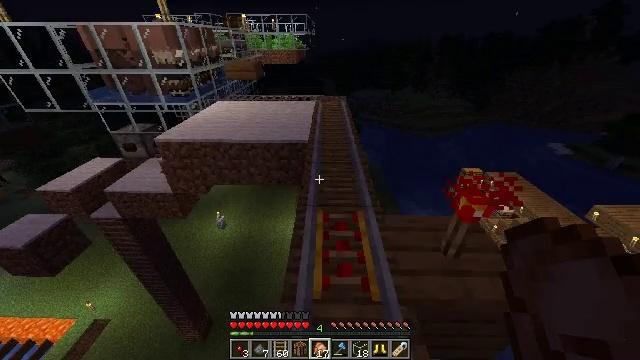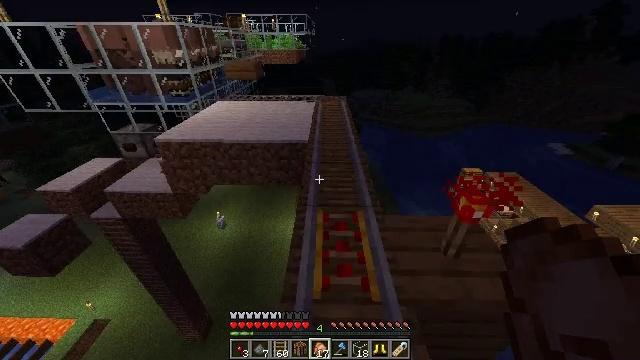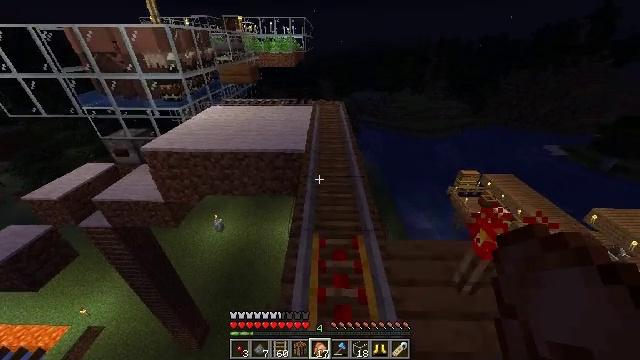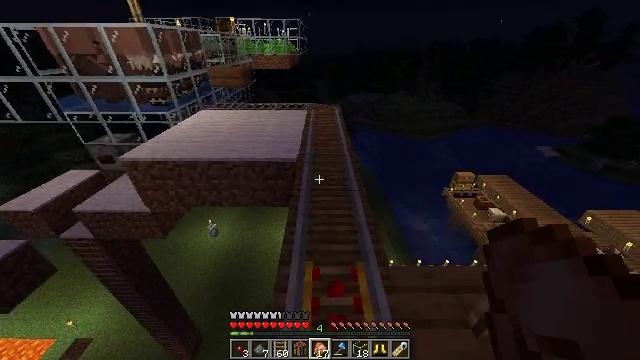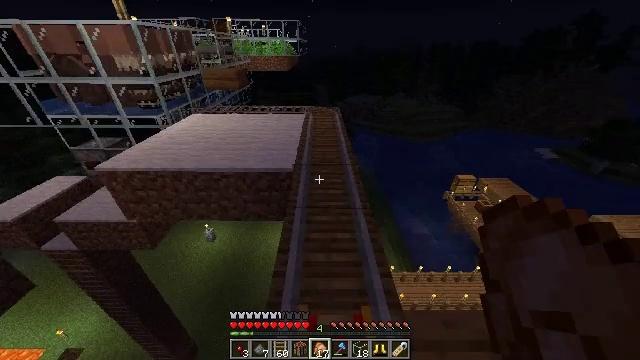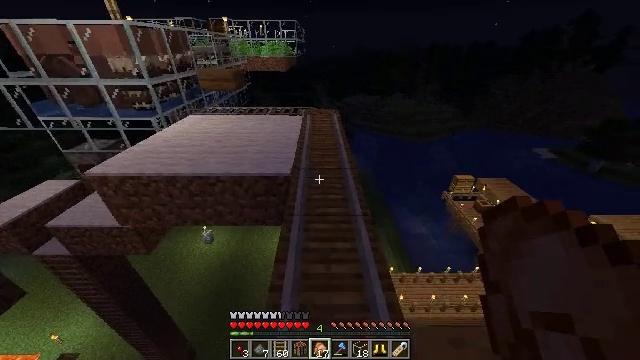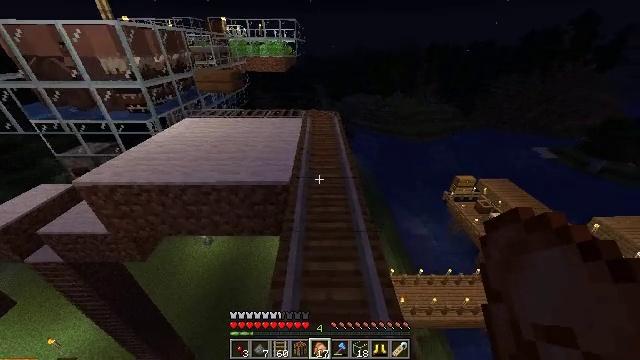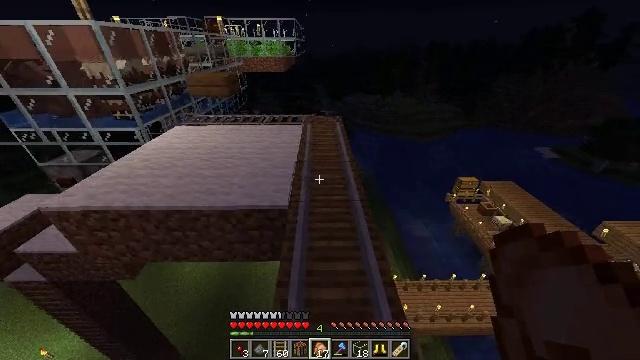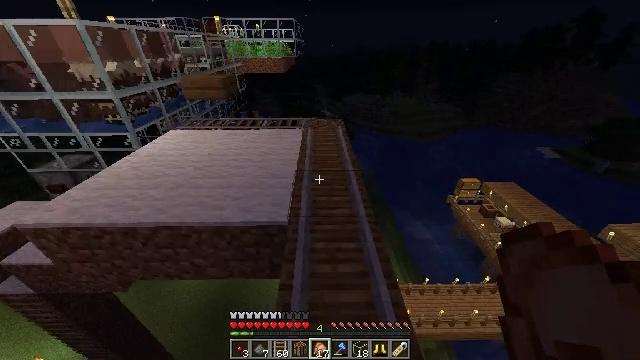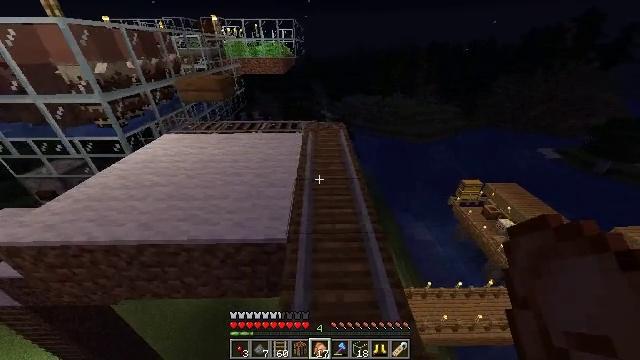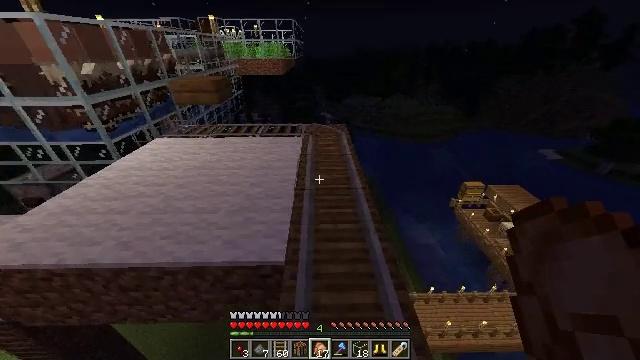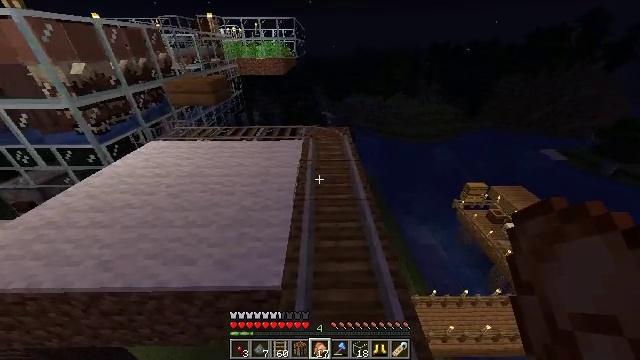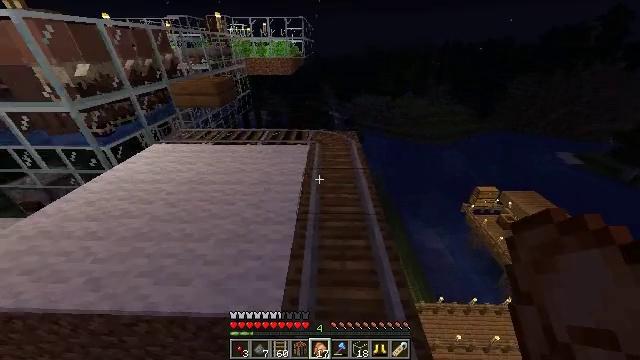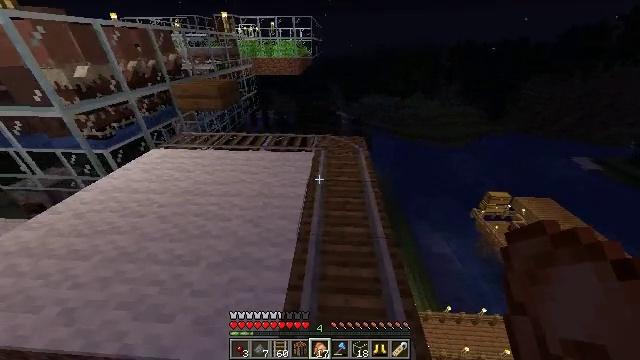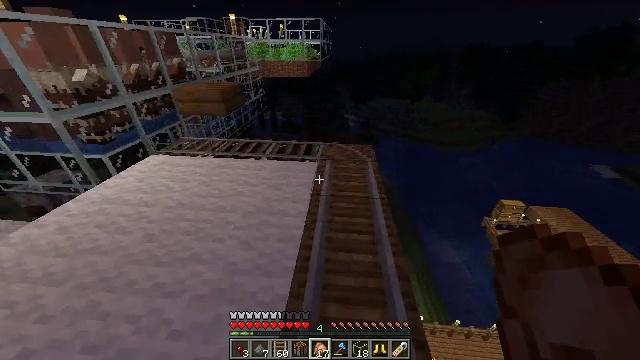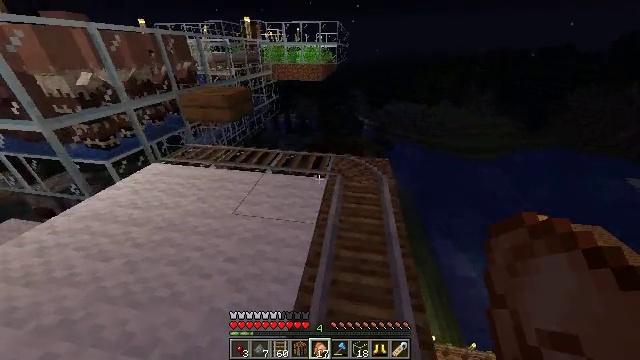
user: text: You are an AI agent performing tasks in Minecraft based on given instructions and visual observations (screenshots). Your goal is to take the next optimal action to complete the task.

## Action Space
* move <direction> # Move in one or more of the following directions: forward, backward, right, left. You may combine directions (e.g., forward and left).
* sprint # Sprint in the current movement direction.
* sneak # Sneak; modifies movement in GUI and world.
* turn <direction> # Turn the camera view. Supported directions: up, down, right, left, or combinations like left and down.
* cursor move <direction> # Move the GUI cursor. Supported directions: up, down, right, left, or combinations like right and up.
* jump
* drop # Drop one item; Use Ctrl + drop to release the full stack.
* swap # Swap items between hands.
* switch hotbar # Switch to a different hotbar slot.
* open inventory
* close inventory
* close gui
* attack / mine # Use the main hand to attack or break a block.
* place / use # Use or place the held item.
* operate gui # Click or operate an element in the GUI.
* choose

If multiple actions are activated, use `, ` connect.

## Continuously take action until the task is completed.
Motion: motion action
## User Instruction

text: Attack the glass to break it.
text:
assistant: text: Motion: move forward
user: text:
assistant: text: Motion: move forward, sprint
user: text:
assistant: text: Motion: move forward, sprint, turn right
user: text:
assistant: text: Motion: move forward, sprint
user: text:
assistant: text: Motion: move forward, sprint
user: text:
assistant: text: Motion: move forward, sprint
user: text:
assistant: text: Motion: move forward
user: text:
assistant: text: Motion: move forward
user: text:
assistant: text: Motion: move forward, sprint
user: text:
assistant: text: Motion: move forward, sprint
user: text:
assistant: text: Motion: move forward, sprint
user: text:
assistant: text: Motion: move forward, turn left
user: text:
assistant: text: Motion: move forward, turn left
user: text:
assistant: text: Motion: move forward, turn left
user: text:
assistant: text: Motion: move forward, turn left
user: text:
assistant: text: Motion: move forward, turn left
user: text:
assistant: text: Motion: move forward, turn left
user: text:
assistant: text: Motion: move forward, turn left and down
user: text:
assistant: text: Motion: move forward, turn left and down
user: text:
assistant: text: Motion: move forward, turn left and down
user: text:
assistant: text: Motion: turn left
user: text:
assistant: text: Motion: no_op
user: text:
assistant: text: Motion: no_op
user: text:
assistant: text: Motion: no_op
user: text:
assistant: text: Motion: move forward, turn left
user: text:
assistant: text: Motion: move forward, turn left
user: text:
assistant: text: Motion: move forward, turn left and down
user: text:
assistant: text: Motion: move forward, turn left and down
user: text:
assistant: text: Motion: move forward, turn left
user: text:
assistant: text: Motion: move forward, turn left